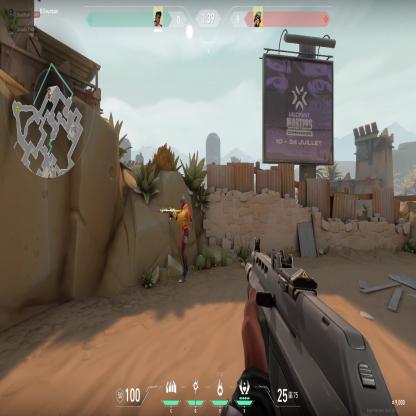
Label: enemy